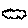
Label: cloud